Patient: sex M, age 61
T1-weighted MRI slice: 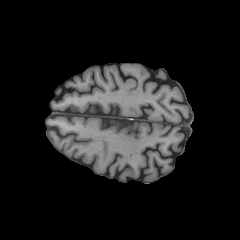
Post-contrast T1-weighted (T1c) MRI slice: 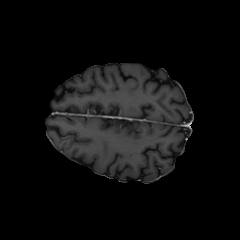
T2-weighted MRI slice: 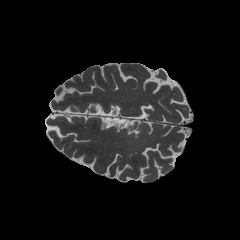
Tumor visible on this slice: no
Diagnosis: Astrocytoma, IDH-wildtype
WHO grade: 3